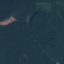
Land use / land cover: Forest